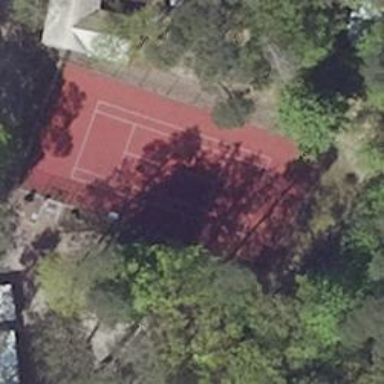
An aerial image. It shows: Tennis court on pitch.